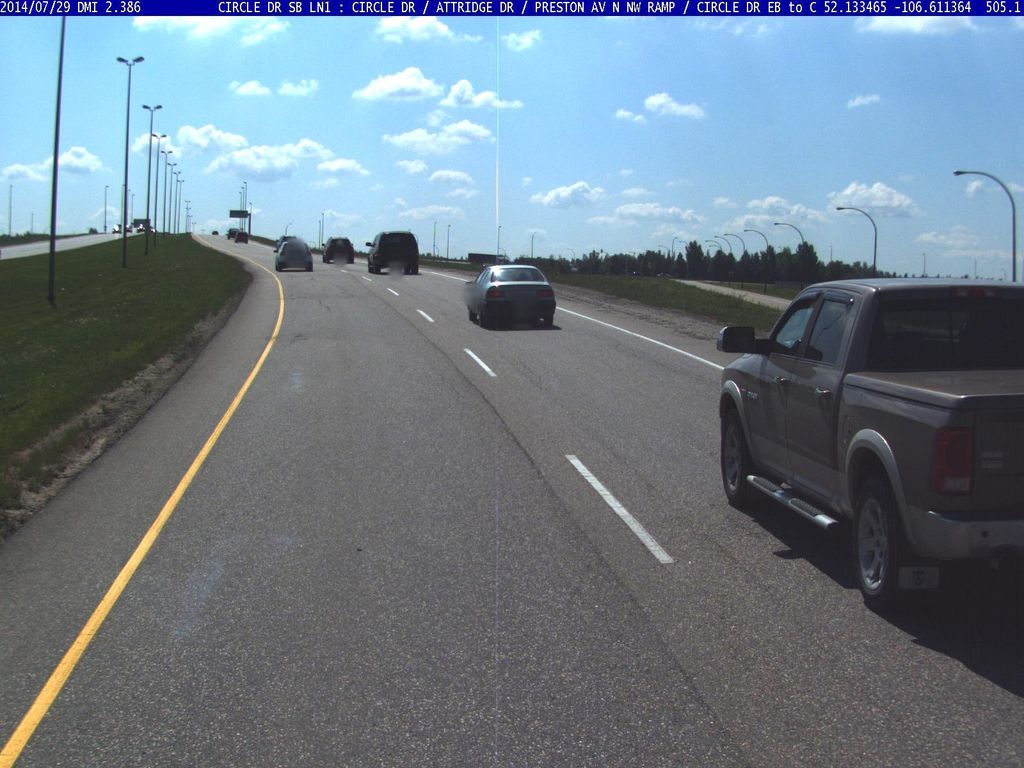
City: saskatoon